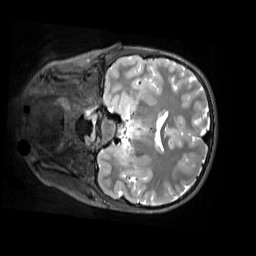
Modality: T2w
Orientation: coronal
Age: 11
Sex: male
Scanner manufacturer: siemens
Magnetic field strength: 3 T
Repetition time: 3.2 s
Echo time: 0.408 s